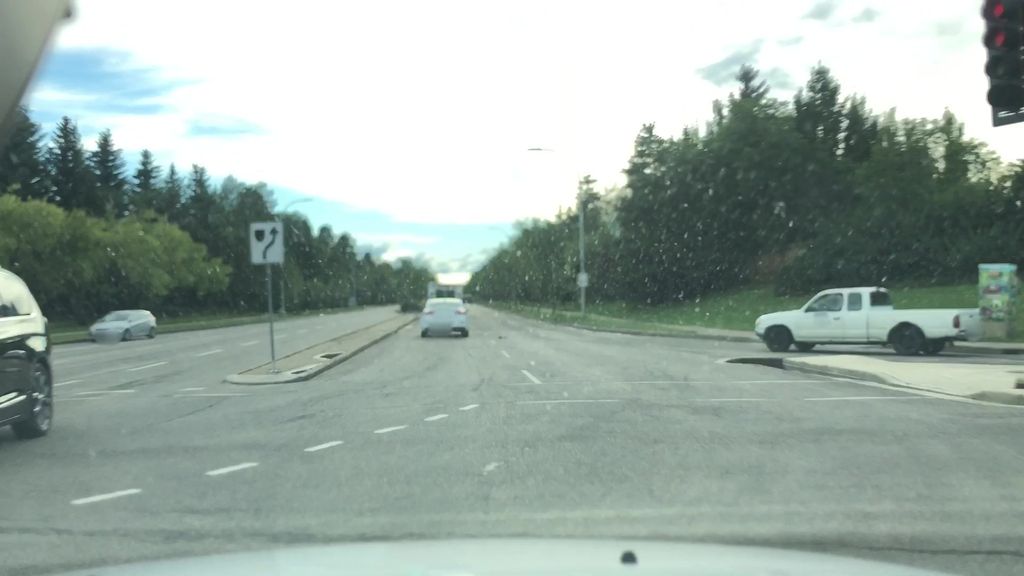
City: edmonton